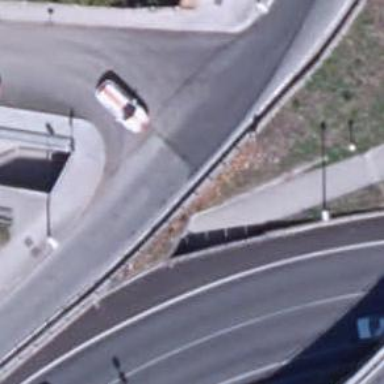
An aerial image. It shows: Footway tunnel.